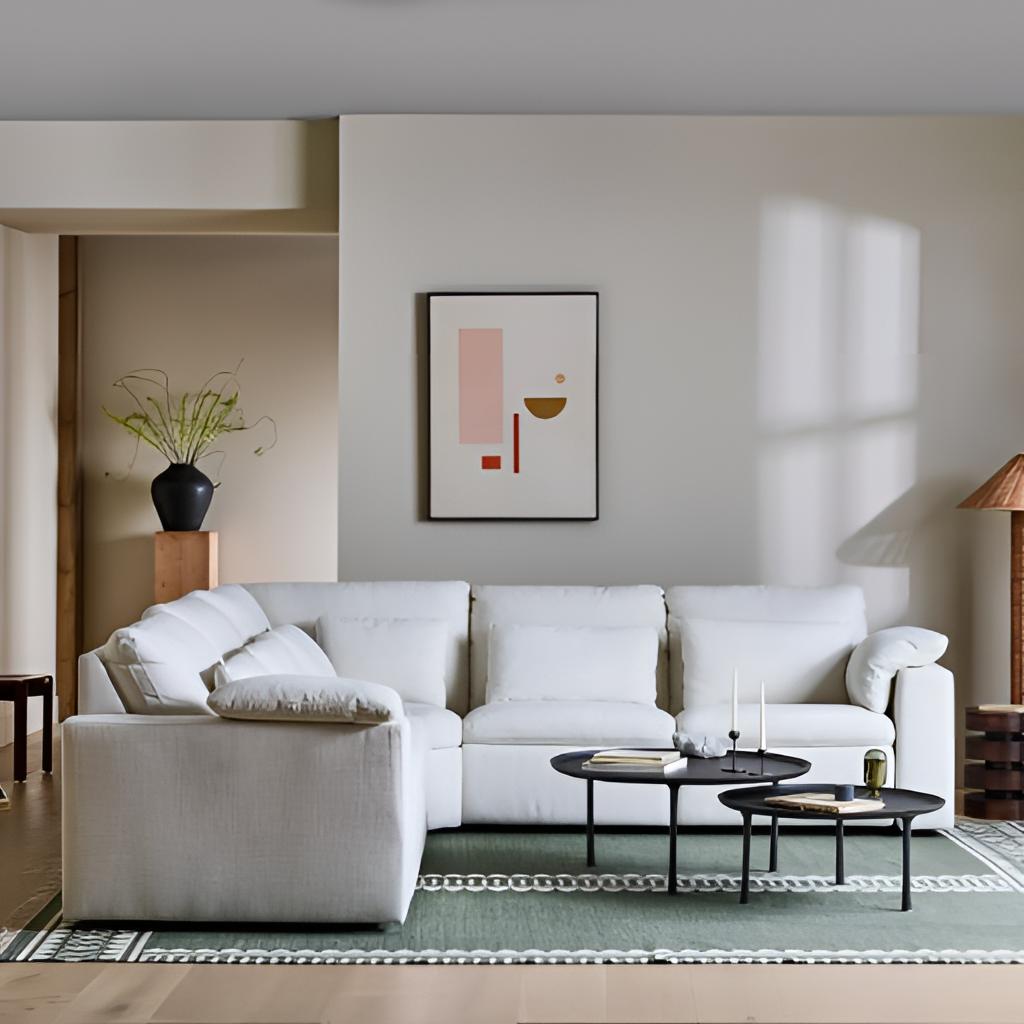
living room, fabric sectional sofa, beige paint wallpaper, with solid pattern, wood flooring, with plank pattern, modern